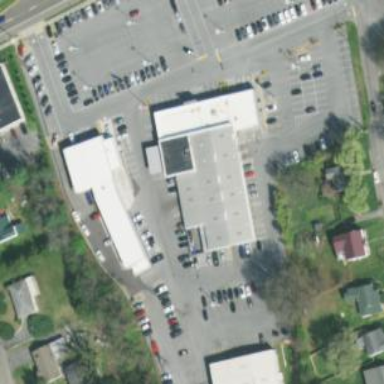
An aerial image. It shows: Retail building that houses car shop.